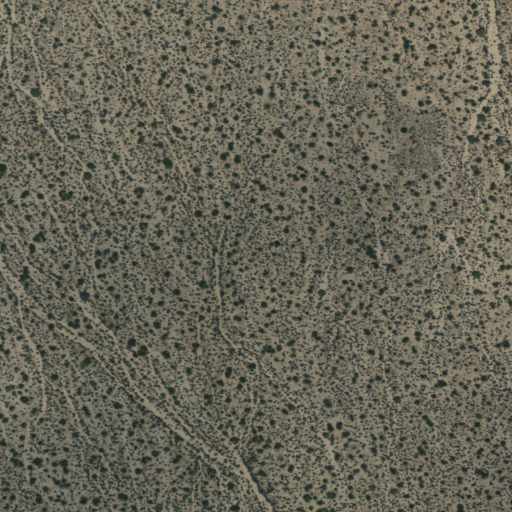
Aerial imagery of depression(s) in California named Cottonwood Basin containing only shrub